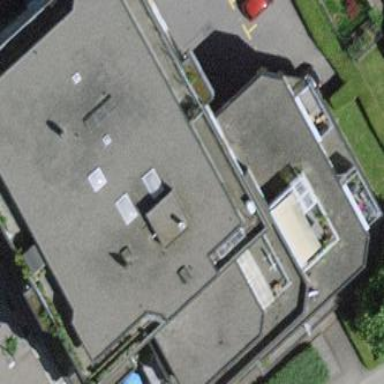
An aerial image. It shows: Flat-roofed apartment building.